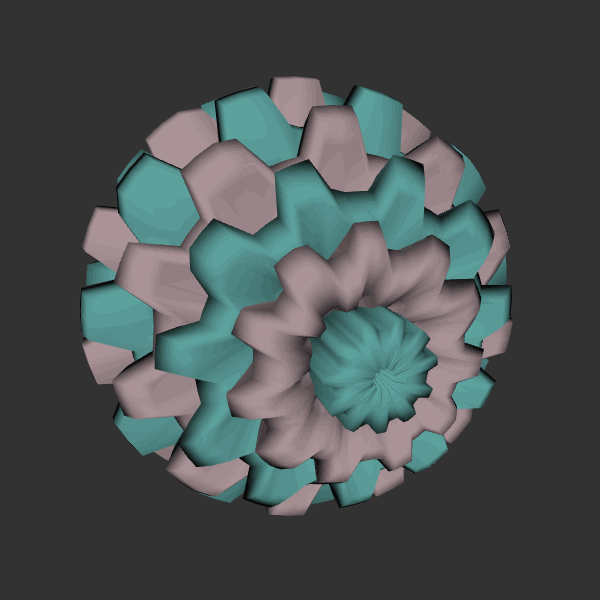
Background: dark